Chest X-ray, AP view. Patient: 42 years old, sex M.
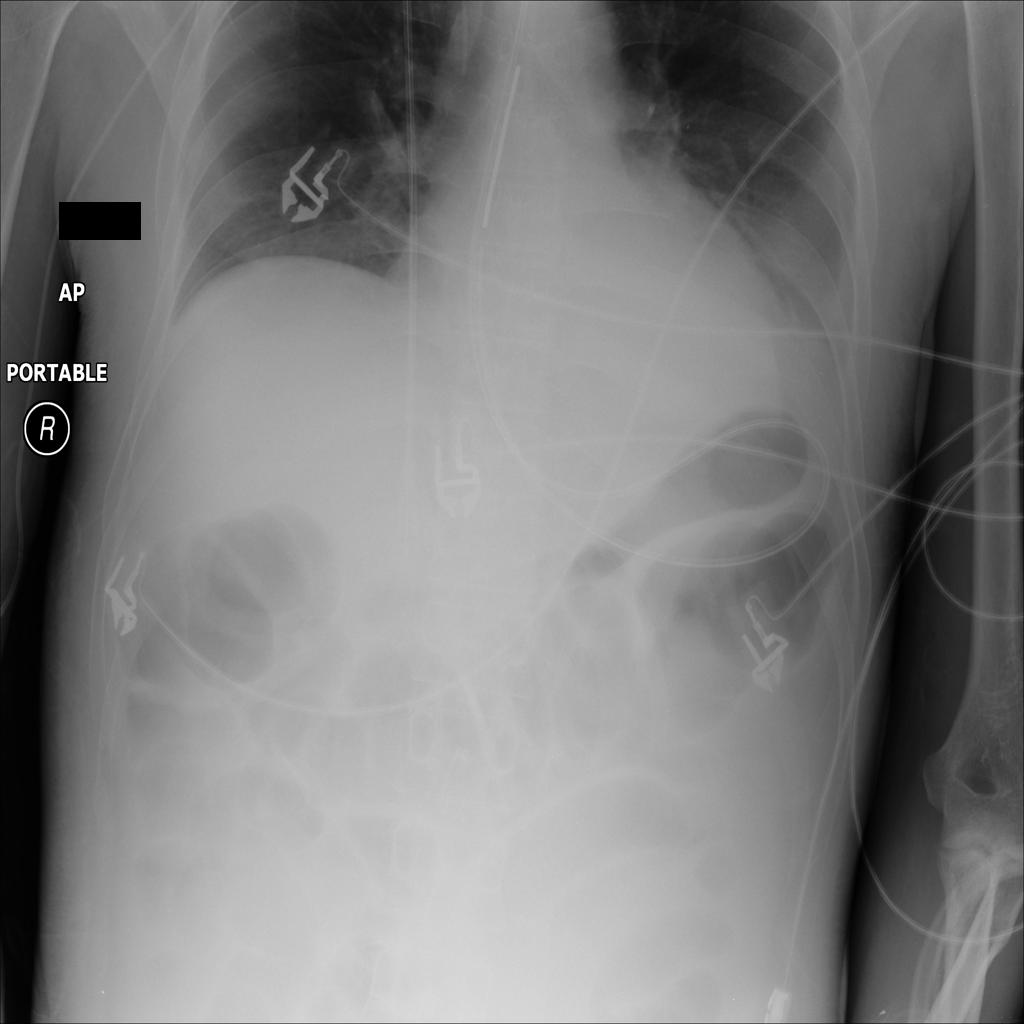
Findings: Consolidation